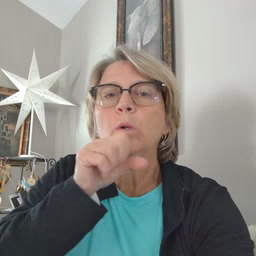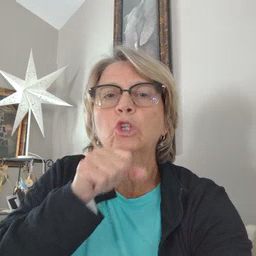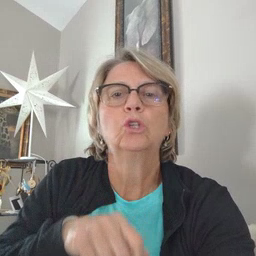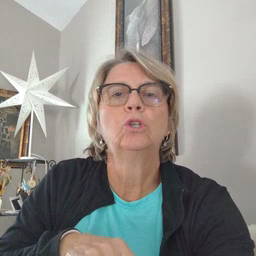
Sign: orange